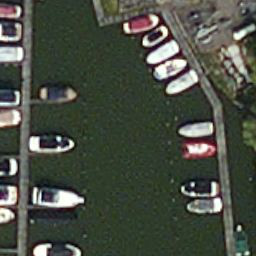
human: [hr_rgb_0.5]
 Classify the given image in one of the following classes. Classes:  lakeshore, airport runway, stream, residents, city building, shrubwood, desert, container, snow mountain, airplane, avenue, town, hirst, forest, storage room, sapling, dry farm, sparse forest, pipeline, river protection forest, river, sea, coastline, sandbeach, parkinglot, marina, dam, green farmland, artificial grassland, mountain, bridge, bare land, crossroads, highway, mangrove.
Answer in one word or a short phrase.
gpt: marina